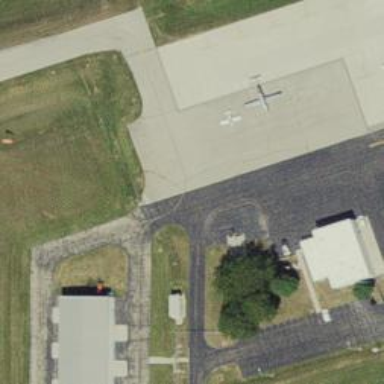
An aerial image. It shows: Image of taxiway at airport.